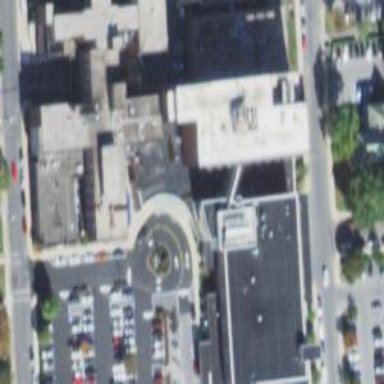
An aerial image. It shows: Hospital.